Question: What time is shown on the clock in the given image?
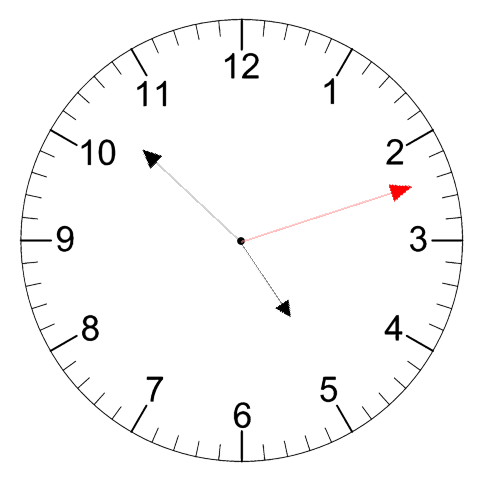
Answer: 04:52:12